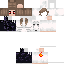
A female skeleton skin with pale skin, wearing brown long hair dressed in a red tshirt and black pants, featuring a fangs.